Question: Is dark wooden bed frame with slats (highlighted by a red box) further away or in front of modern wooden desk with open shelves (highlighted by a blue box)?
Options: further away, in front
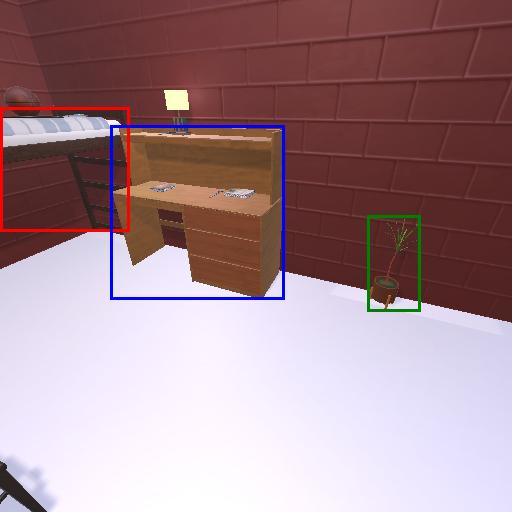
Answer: further away